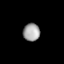
Tissue: lung
Cell type: Epithelial cells
Senescence score: 0.1404
Nuclear area (px): 291
Mean DAPI intensity: 161.351